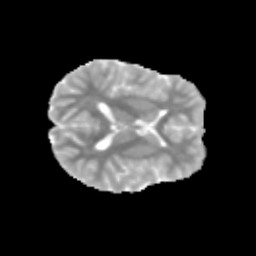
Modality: MD
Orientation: axial
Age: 12
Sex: male
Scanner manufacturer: siemens
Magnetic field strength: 3 T
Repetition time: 3.8 s
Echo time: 0.07 s